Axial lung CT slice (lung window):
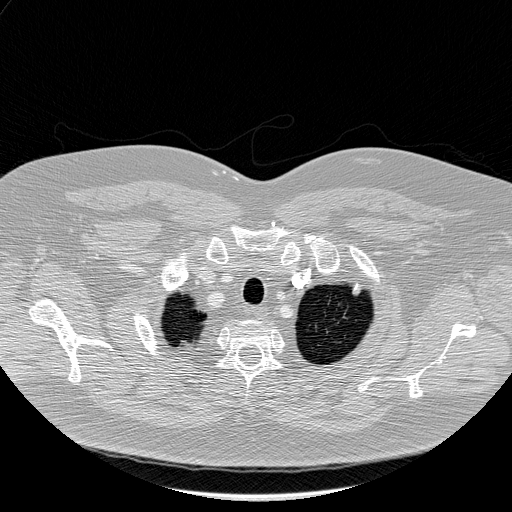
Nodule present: no